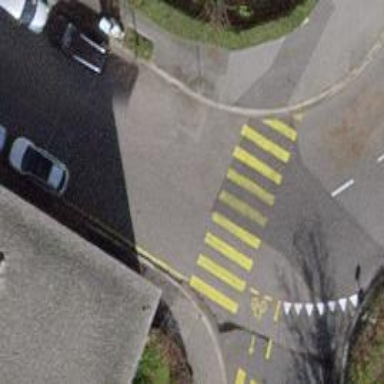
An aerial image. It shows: Uncontrolled crossing on the road.